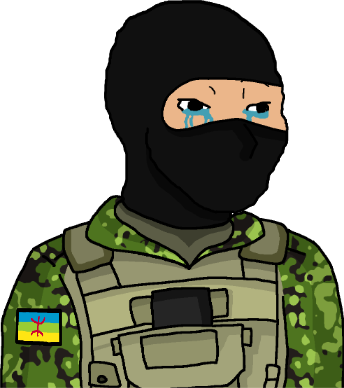
Label: 5_Crying_Wojak